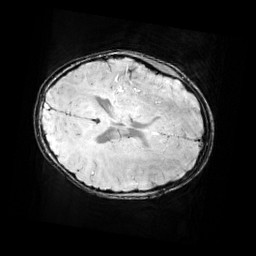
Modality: SWI
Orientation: axial
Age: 10
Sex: female
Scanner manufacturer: siemens
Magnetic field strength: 3 T
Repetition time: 0.027 s
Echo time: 0.02 s